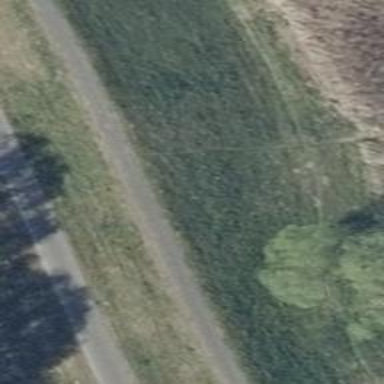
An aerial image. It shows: Abandoned railway spur that is of historic significance.